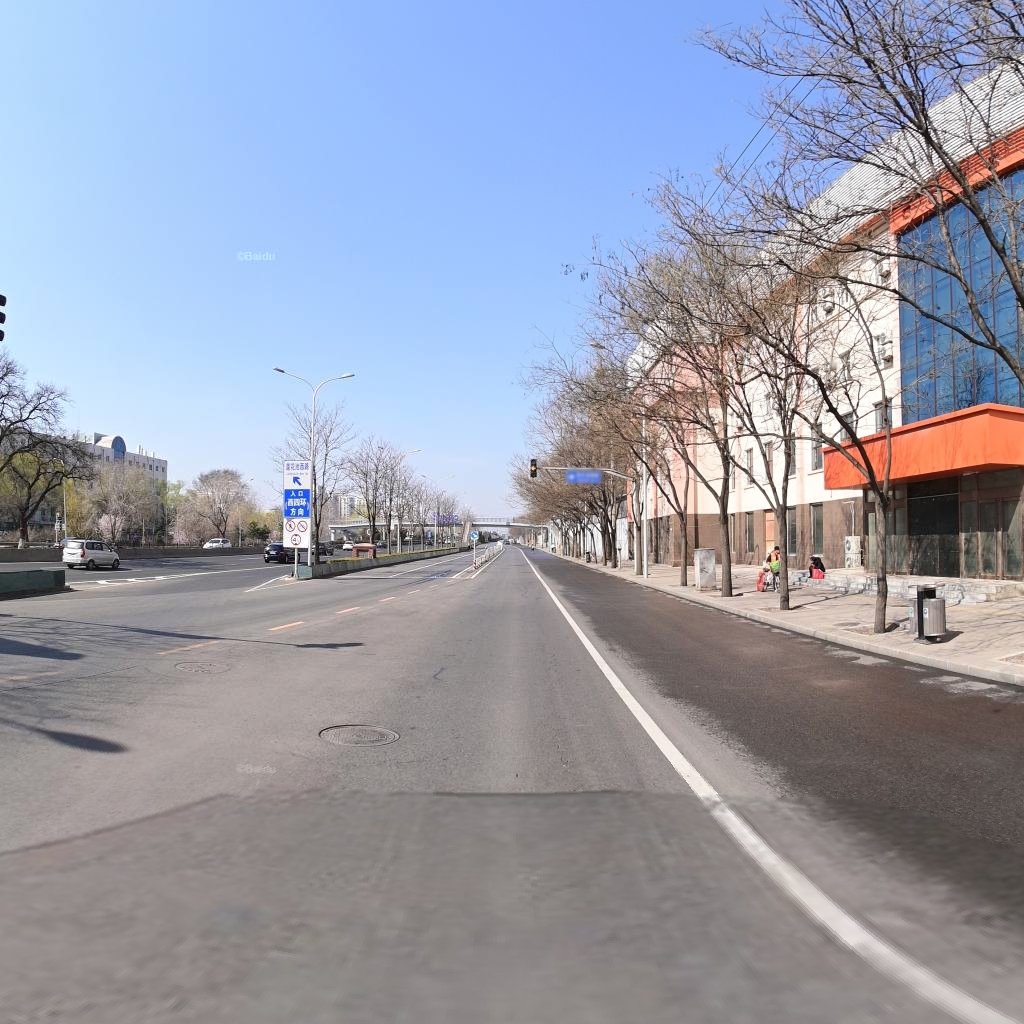
Region: Haidian
Road damage annotations: longitudinal patch, manhole cover, manhole cover, longitudinal crack